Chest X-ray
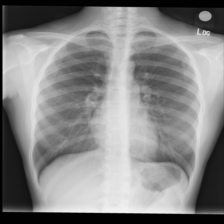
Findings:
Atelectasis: negative
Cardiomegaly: negative
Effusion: negative
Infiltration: negative
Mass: negative
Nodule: negative
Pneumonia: negative
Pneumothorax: negative
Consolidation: negative
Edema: negative
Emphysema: negative
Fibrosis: negative
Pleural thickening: negative
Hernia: negative